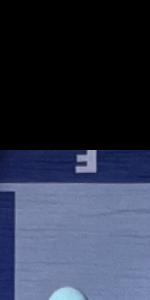
Label: Empty